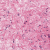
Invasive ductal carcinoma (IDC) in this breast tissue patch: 0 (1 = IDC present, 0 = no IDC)